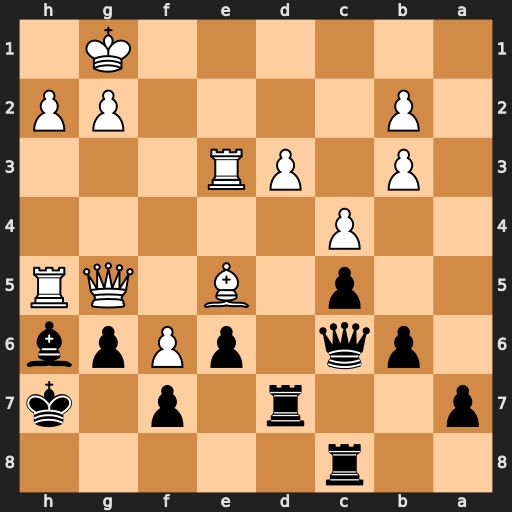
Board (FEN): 2r5/p2r1p1k/1pq1pPpb/2p1B1QR/2P5/1P1PR3/1P4PP/6K1
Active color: b
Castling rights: -
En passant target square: -
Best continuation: gxh5 Qxh5 Rg8 Rg3 Rg6 Rxg6 fxg6